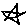
Label: star